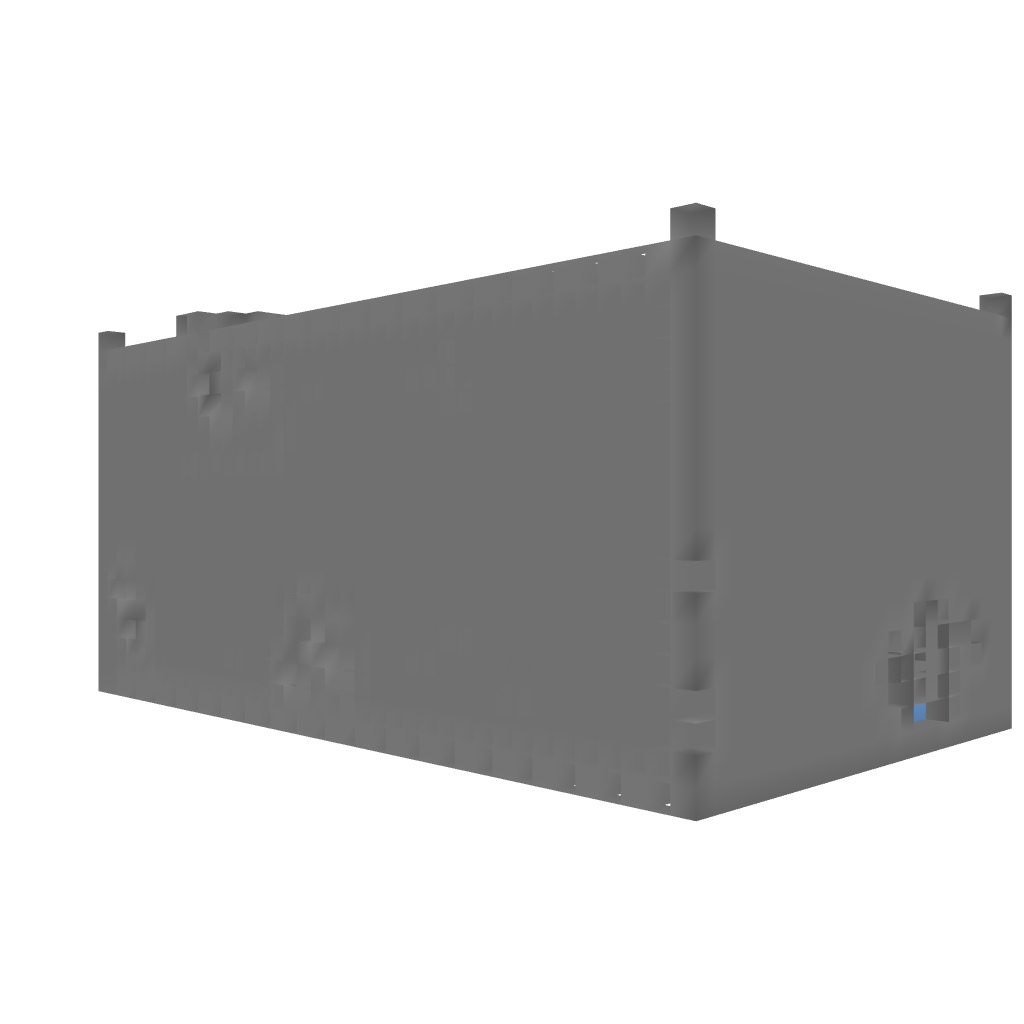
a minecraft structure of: Graveyard Dungeon bad low quality